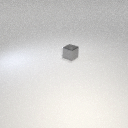
small gray metal cube